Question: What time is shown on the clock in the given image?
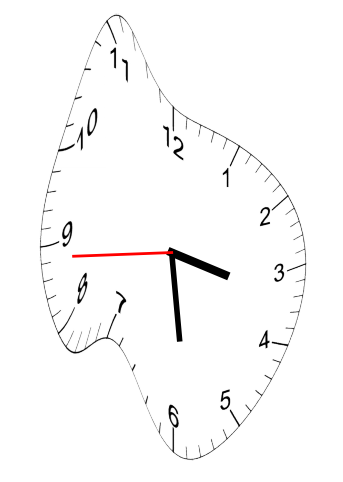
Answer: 03:28:44